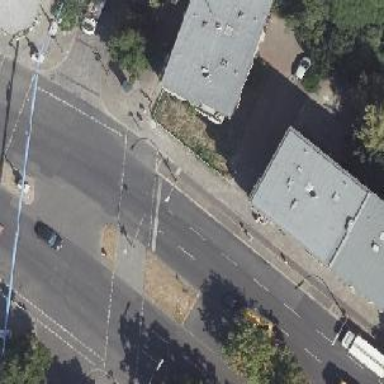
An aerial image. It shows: Footway that serves as traffic island.